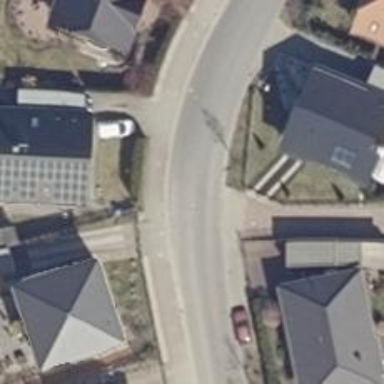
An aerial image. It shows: Residential road with asphalt surface and sidewalk on the left.